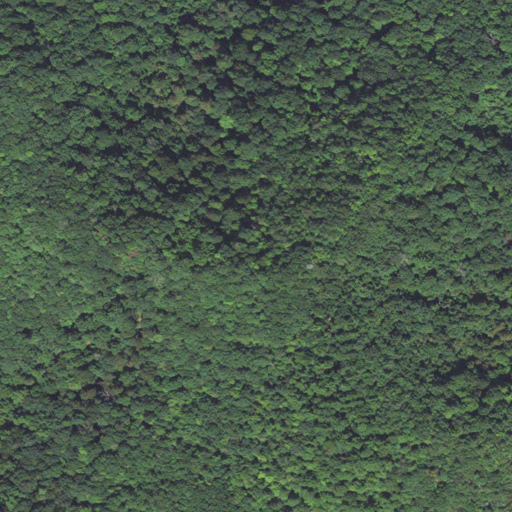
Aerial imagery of mountain in North Carolina named Evans Knob containing deciduous forest and mixed forest